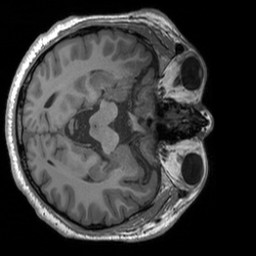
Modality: T1w
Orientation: axial
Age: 39
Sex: male
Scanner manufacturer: siemens
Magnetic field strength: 3 T
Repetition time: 1.9 s
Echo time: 0.00252 s